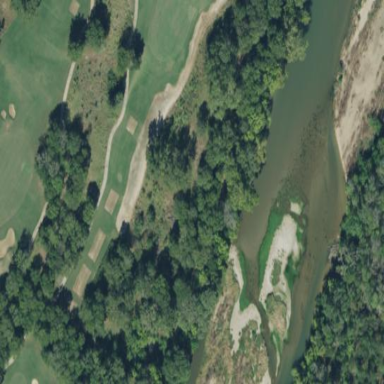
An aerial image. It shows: Sand bunker on golf course.